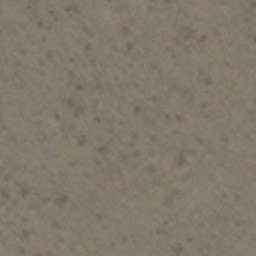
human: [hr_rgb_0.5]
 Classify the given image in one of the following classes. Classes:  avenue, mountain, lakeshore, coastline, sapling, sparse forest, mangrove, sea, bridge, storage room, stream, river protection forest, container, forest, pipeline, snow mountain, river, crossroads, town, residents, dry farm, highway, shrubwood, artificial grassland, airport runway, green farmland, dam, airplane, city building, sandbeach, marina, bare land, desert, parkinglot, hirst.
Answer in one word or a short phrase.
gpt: bare land